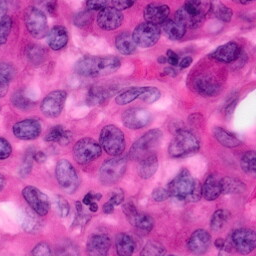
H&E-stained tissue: Pancreatic